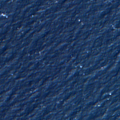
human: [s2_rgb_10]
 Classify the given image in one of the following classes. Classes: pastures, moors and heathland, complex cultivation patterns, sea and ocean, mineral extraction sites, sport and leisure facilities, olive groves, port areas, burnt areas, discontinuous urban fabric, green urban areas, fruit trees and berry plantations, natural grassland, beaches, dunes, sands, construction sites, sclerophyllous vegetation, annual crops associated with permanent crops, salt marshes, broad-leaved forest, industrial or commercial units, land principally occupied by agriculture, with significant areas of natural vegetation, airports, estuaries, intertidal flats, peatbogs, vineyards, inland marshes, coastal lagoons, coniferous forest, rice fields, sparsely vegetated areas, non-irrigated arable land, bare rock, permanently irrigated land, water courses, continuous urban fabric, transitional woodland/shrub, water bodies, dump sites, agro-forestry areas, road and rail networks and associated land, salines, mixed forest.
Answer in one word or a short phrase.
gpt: sea and ocean